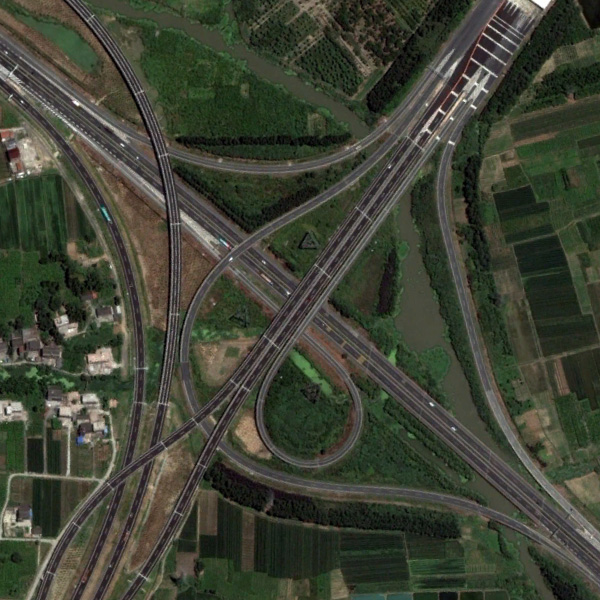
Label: Viaduct